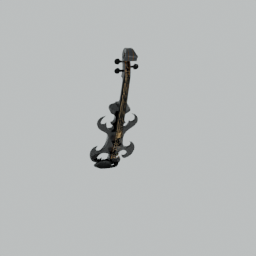
Label: electronics